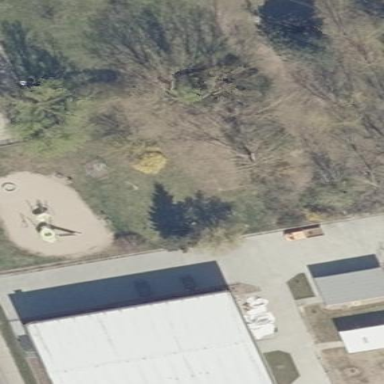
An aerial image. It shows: Playground area for leisure land.